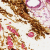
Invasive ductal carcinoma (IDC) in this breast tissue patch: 0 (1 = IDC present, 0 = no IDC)